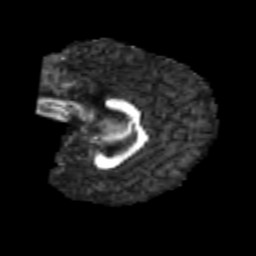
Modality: FA
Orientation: sagittal
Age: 7
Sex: male
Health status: healthy